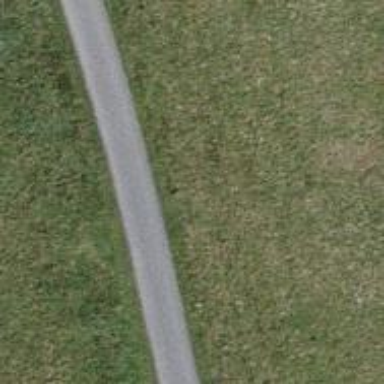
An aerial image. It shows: Designated golf cartpath for service vehicles.